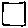
Label: square